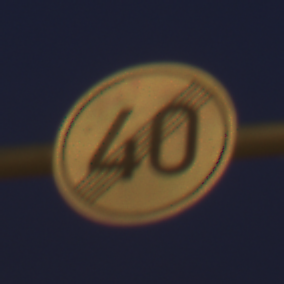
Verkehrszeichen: EndeGeschwindigkeit40
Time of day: Night
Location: Outdoor (Urban)
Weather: Clear
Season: NotSpecified
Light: Artificial